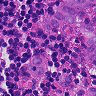
Metastatic tissue present: yes